Question: I have the following HTML:
'''
<div class="col span_1_of_3 setCenter">
<div id="divEachImageExt">
<div id="divEachImage">
<div id="slides">
<div class="inta"><img src="theImages/imcpsite.png" width="140" height="140" alt="side" /></div>
</div>
<div id="menu">
<ul class="ulText">
<li class="menuItem act">PS: BASICS</li>
</ul>
</div>
</div>
</div>
</div>
'''
CSS:
'''
.col {
/*display: block;*/
/*float:left;*/
display: inline-block;
margin: 1% 0 1% 0;
}
.col:first-child {
margin-left: 0;
}
.span_1_of_3 {
width: 32.2%;
}
.setCenter {
text-align: center;
}
#divEachImageExt {
float: left;
width: 30%;
margin: 0 auto;
}
#divEachImage {
/* CSS3 Box Shadow */
-moz-box-shadow:0 0 3px #AAAAAA;
-webkit-box-shadow:0 0 3px #AAAAAA;
box-shadow:0 0 3px #AAAAAA;
/* CSS3 Rounded Corners */
-moz-border-radius-bottomleft:4px;
-webkit-border-bottom-left-radius:4px;
border-bottom-left-radius:4px;
-moz-border-radius-bottomright:4px;
-webkit-border-bottom-right-radius:4px;
border-bottom-right-radius:4px;
border:1px solid white;
background:url('../theImages/panel.jpg') repeat-x bottom center #FFFFFF;
/* The width of the divEachImage */
width:175px;
overflow:hidden;
margin: 0 auto;
}
#slides {
/* This is the slide area */
height:155px;
/* jQuery changes the width later on to the sum of the widths of all the slides. */
width:175px;
overflow:hidden;
margin: 0 auto;
}
.inta {
float:left;
width: 175px;
margin: 0 auto;
height: 140px;
padding-top: 8px;
}
#menu {
/* This is the container for the thumbnails */
height:45px;
}
ul.ulText {
margin:0px;
padding:0px;
}
ul.ulText li {
/* Every thumbnail is a li element */
width:125px;
display:inline-block;
list-style:none;
height:45px;
overflow:hidden;
line-height: 45px;
vertical-align: middle;
}
li.inact:hover {
/* The inactive state, highlighted on mouse over */
background:url('../theImages/pic_bg.png') repeat;
}
li.act a {
cursor:default;
}
ul.ulText li a {
display:block;
background:url('../theImages/divider.png') no-repeat right;
height:35px;
padding-top:10px;
}
'''
What happens is, the inner DIV is left aligned instead of being centered.
Here is a F12 Dev Tool screenshot:

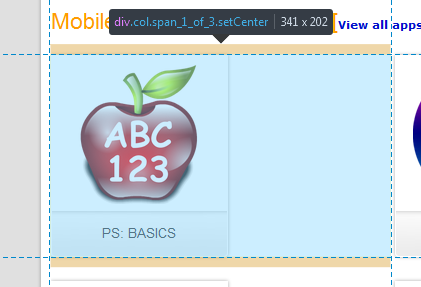
Answer: Add 'display: inline-block' to an element you want to be centered.
Heres the fiddle for you: <URL>
And heres the code:
Sample HTML:
'''
<div class="setCenter">
<div class="centerMe"></div>
</div>
'''
and CSS:
'''
.setCenter {
width:100%;
text-align:center;
background: #eee;
}
.centerMe {
width:100px;
height:100px;
background:red;
display:inline-block;
}
'''
If you add a fiddle for your case we can fix it there.